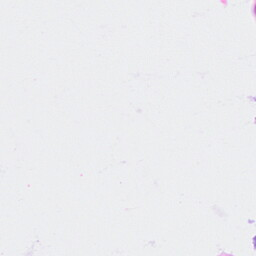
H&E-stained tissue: Ovarian